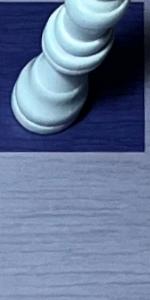
Label: Empty